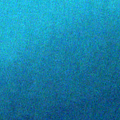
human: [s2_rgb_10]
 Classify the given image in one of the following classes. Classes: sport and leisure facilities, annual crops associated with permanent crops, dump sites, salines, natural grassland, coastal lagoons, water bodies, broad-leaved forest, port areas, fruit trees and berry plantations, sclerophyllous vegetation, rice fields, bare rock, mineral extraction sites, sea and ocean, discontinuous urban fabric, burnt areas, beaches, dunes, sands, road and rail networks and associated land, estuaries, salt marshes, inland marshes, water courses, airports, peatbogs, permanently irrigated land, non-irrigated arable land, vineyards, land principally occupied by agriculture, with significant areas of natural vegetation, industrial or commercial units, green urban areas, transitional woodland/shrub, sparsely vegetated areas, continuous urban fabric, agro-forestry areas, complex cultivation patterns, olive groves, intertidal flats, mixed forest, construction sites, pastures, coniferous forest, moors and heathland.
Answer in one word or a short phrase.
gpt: sea and ocean